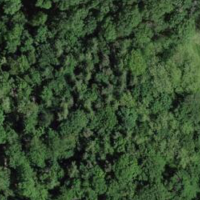
EUNIS habitat code: 41
Species observed at this site:
Juglans regia
Allium ursinum
Fagus sylvatica
Araneus diadematus